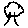
Label: tree